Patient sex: F
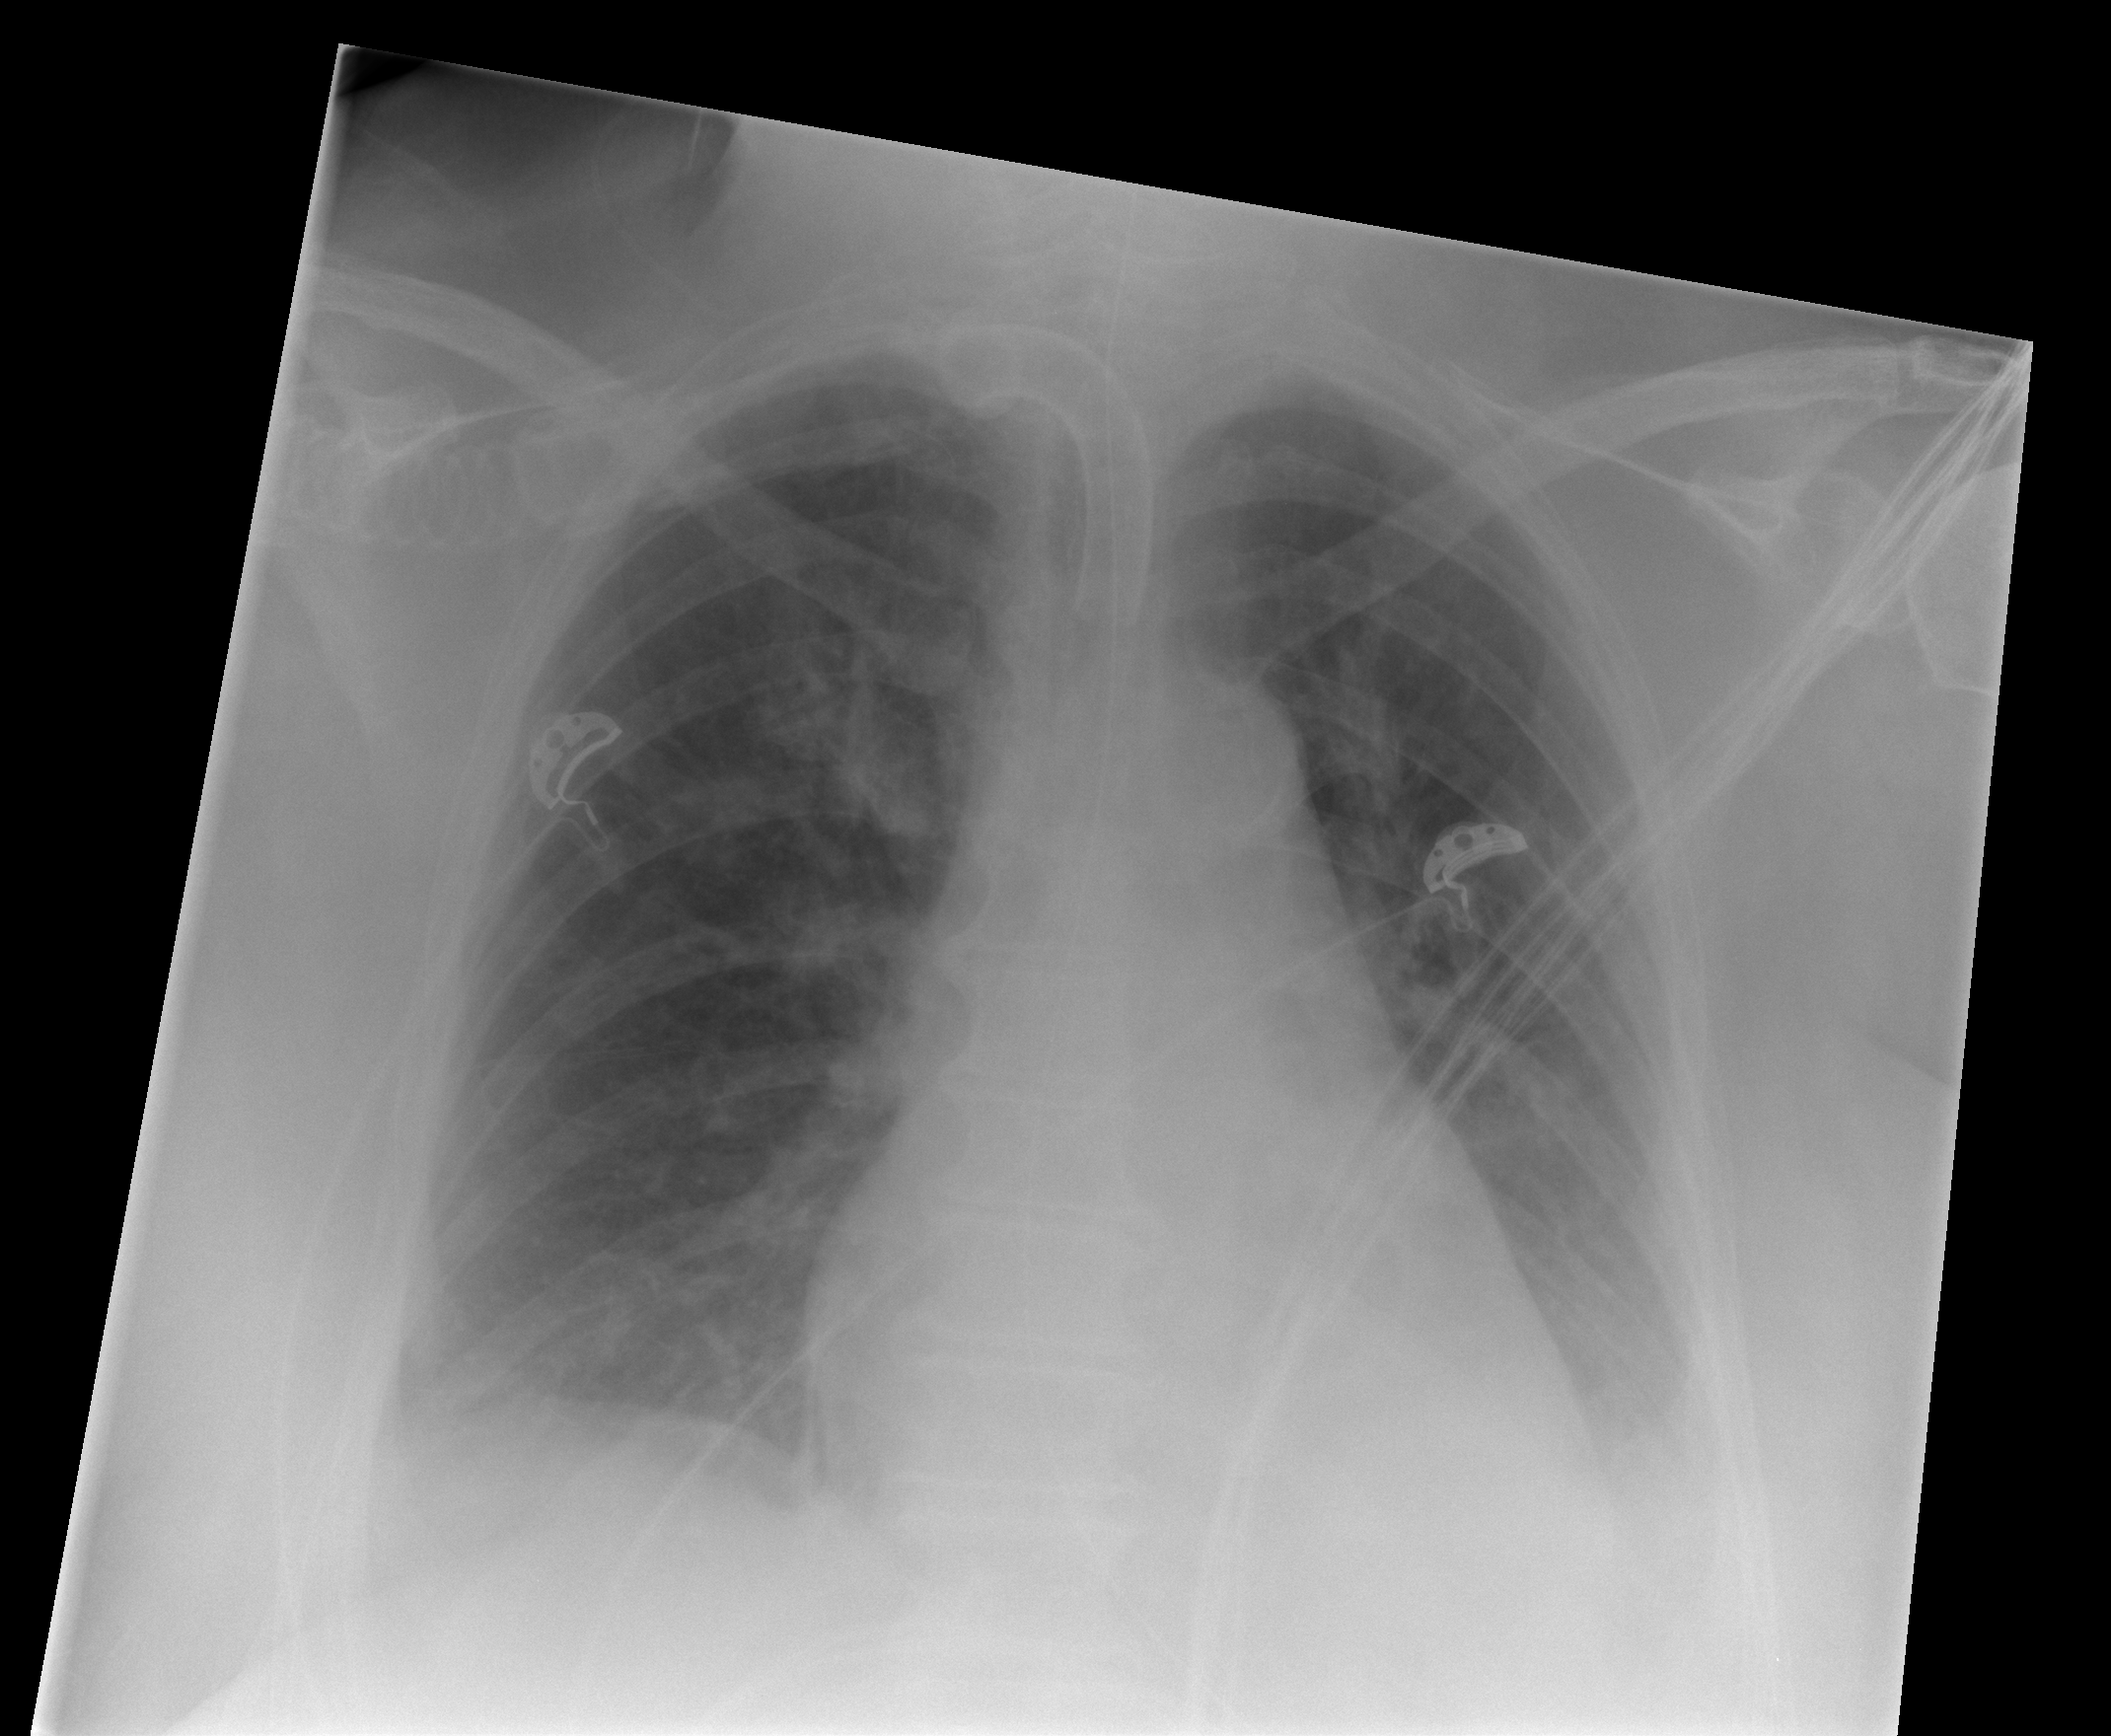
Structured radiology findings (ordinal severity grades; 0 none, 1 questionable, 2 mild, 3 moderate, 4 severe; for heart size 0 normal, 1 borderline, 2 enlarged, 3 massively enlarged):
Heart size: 2
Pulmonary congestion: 0
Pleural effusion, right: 2
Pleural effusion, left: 2
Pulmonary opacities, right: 0
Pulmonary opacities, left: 0
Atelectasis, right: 2
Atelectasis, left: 2